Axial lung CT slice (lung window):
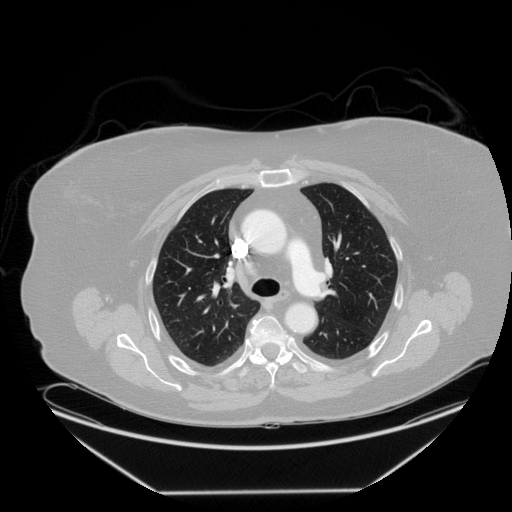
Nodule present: no